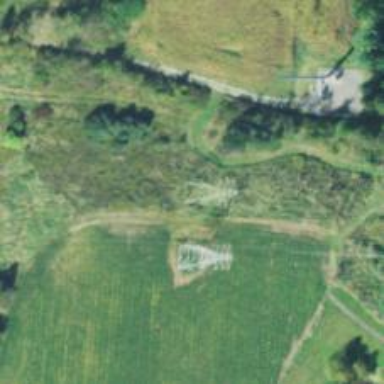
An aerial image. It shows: Lattice structure tower used for power distribution.